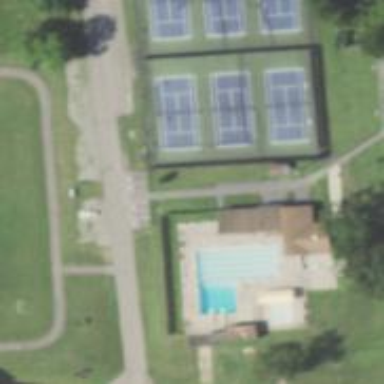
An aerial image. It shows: Sports centre dedicated to swimming activities.